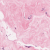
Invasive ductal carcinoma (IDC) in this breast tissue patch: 0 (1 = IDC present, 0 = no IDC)